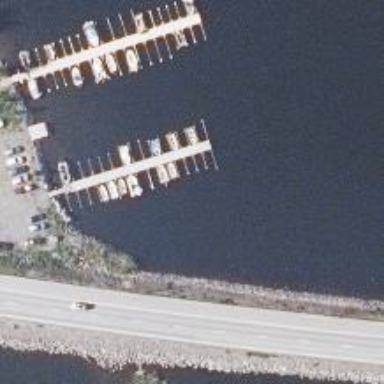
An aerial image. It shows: Pier with mooring facilities.